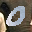
Label: 0